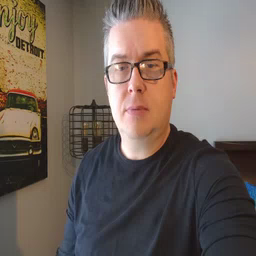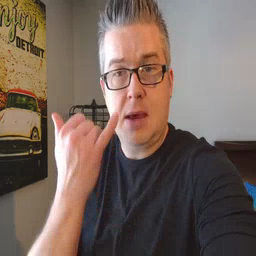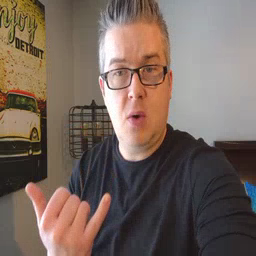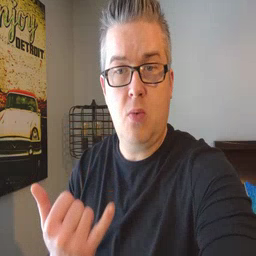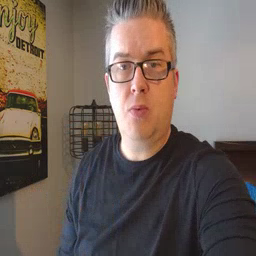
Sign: now